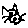
Label: cat